Field crop: maize
Growth stage: 1
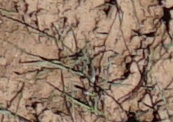
Species: lolium